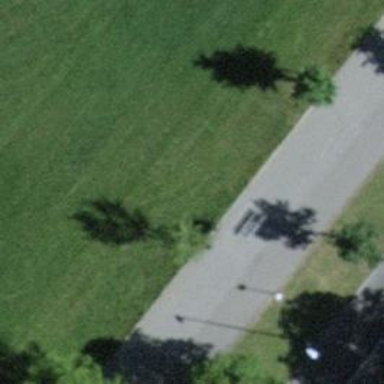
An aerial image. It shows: Avenue lined with broadleaved trees.